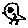
Label: bird